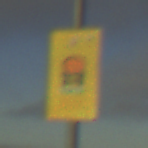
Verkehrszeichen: FahrzeugeMitWassergefaehrdenderLadungOhnePfeilsymbol
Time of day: SunriseSunset
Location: Outdoor (Nature)
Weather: PartlyCloudy
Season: NotSpecified
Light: Natural